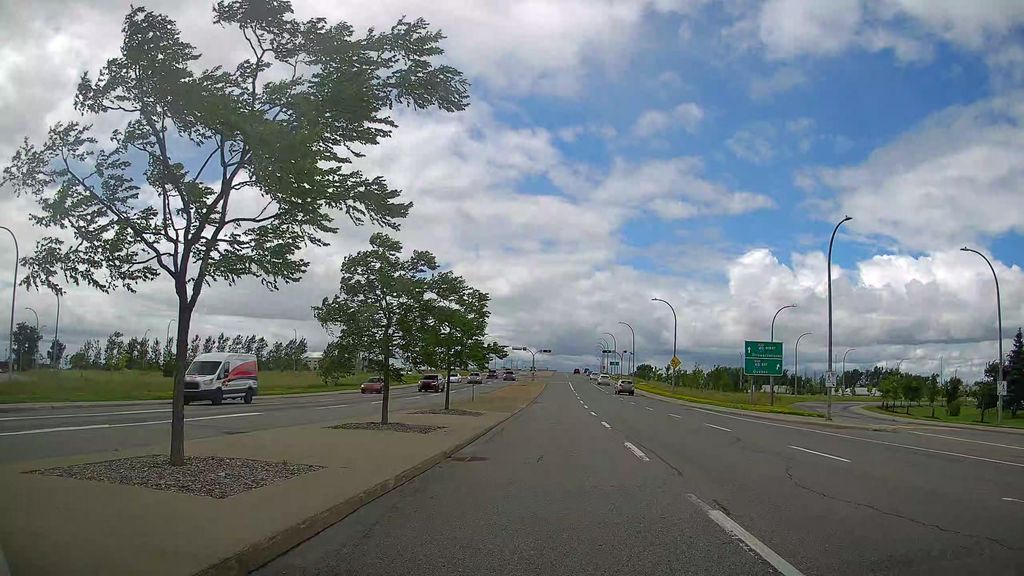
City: montreal